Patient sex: M
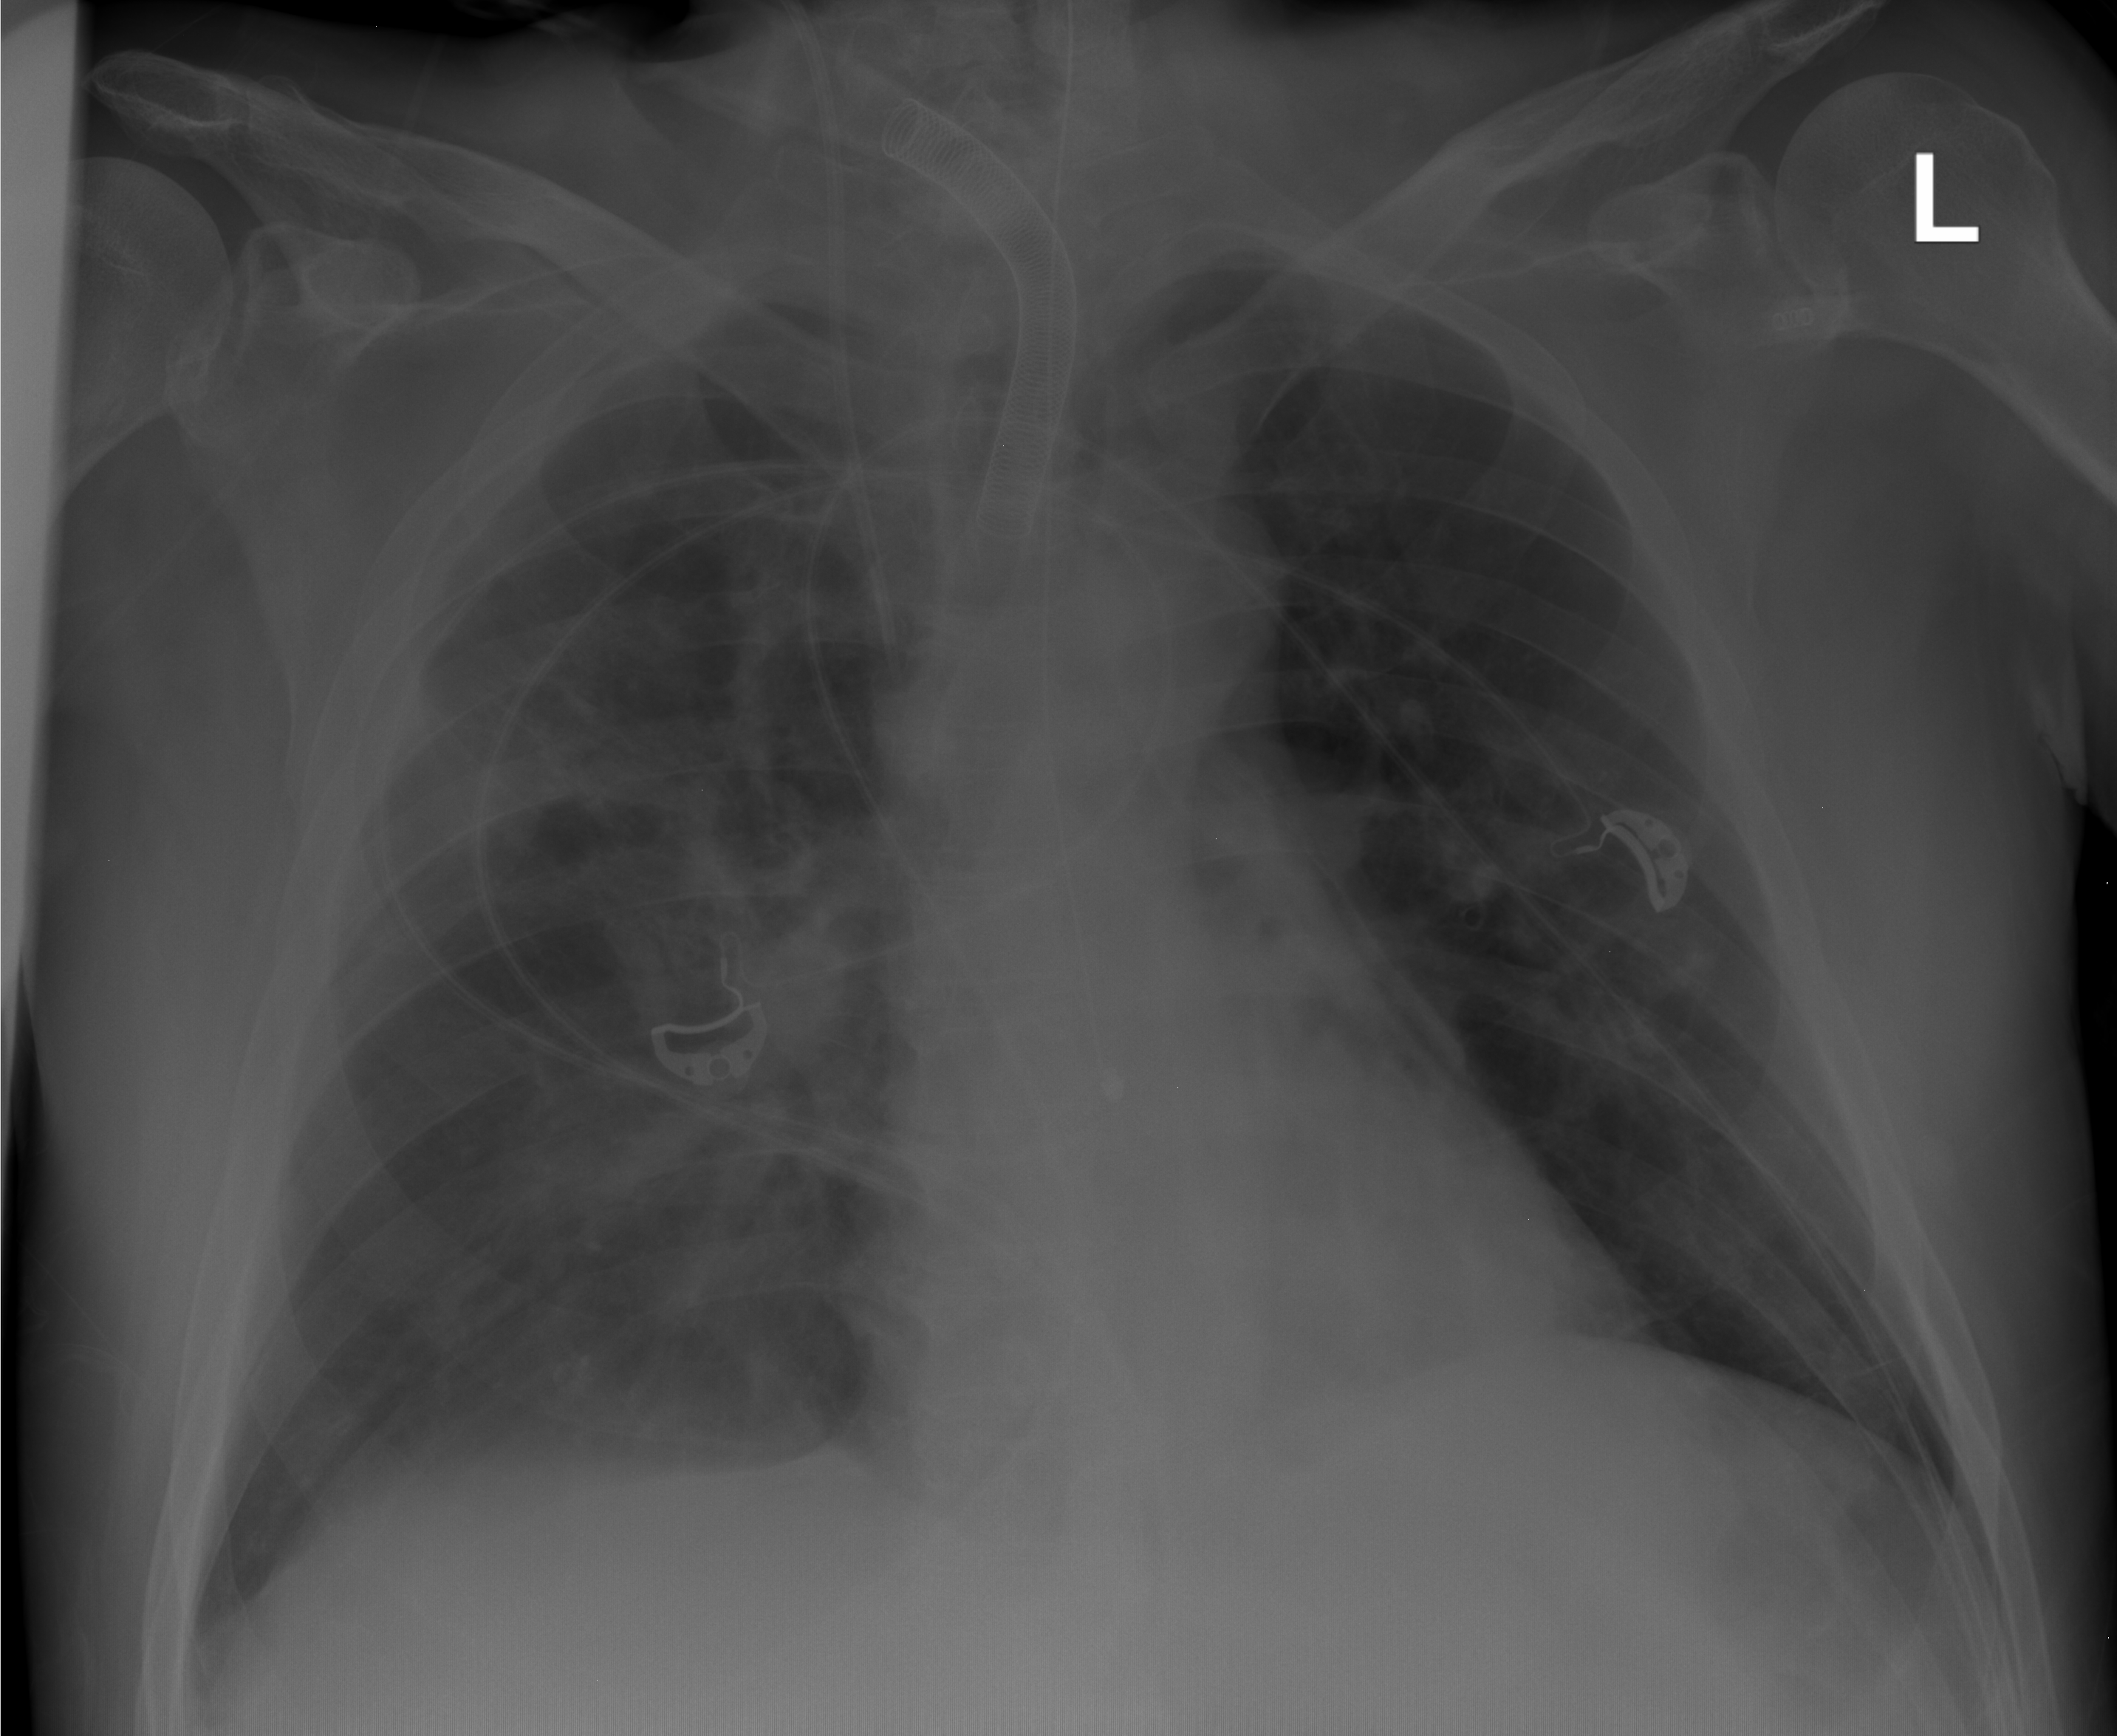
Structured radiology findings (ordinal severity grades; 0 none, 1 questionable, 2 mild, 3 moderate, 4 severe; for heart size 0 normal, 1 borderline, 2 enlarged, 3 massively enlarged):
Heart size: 0
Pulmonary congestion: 2
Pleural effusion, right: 2
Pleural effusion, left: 1
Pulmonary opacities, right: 2
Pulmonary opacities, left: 1
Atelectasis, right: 2
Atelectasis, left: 2